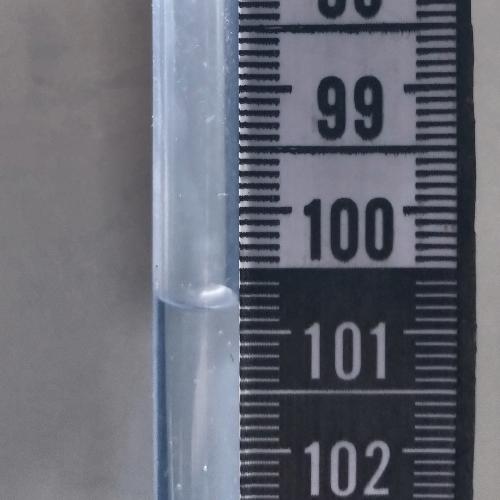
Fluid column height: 100.8 cm